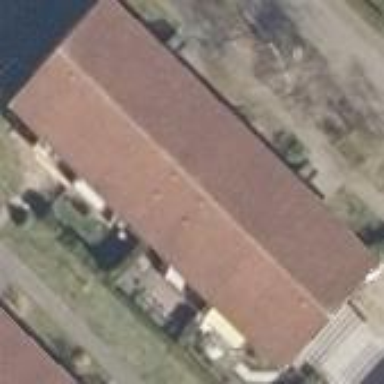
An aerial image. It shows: Semidetached house with gabled roof.